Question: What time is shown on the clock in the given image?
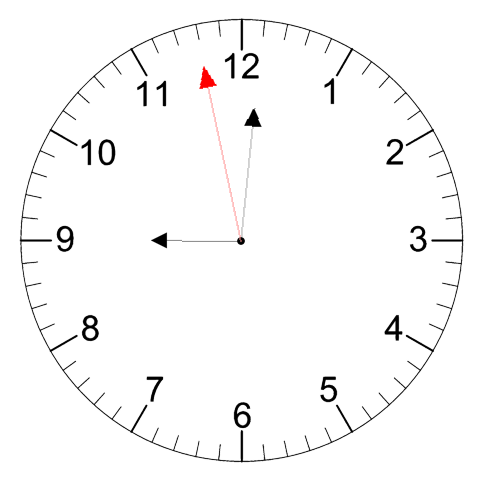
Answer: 09:00:58